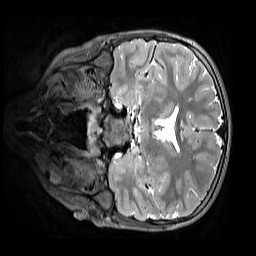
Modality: T2w
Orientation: coronal
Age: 9
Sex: male
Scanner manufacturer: siemens
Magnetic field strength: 3 T
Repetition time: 3.2 s
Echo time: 0.408 s